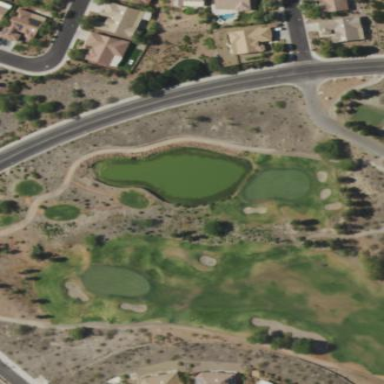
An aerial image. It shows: Rough area on grassy golf course.